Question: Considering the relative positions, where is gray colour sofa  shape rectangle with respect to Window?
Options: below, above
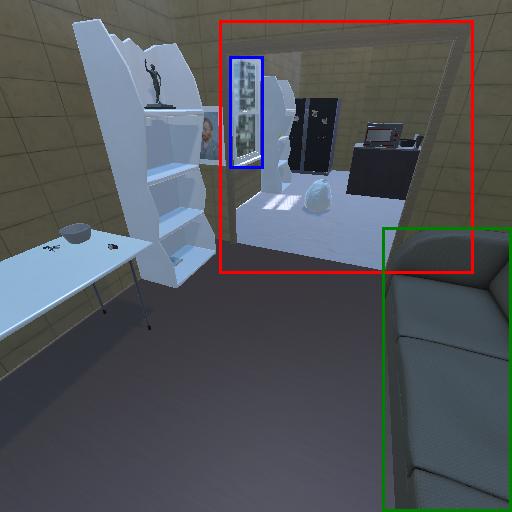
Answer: below